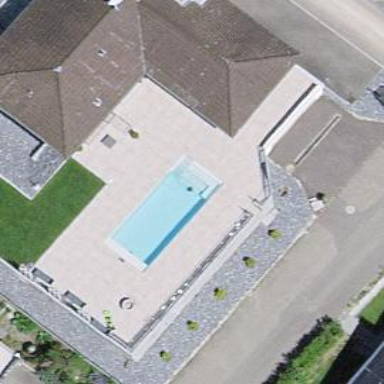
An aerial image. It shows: Swimming pool located in leisure land.